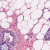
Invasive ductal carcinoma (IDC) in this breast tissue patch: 1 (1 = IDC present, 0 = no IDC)